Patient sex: F
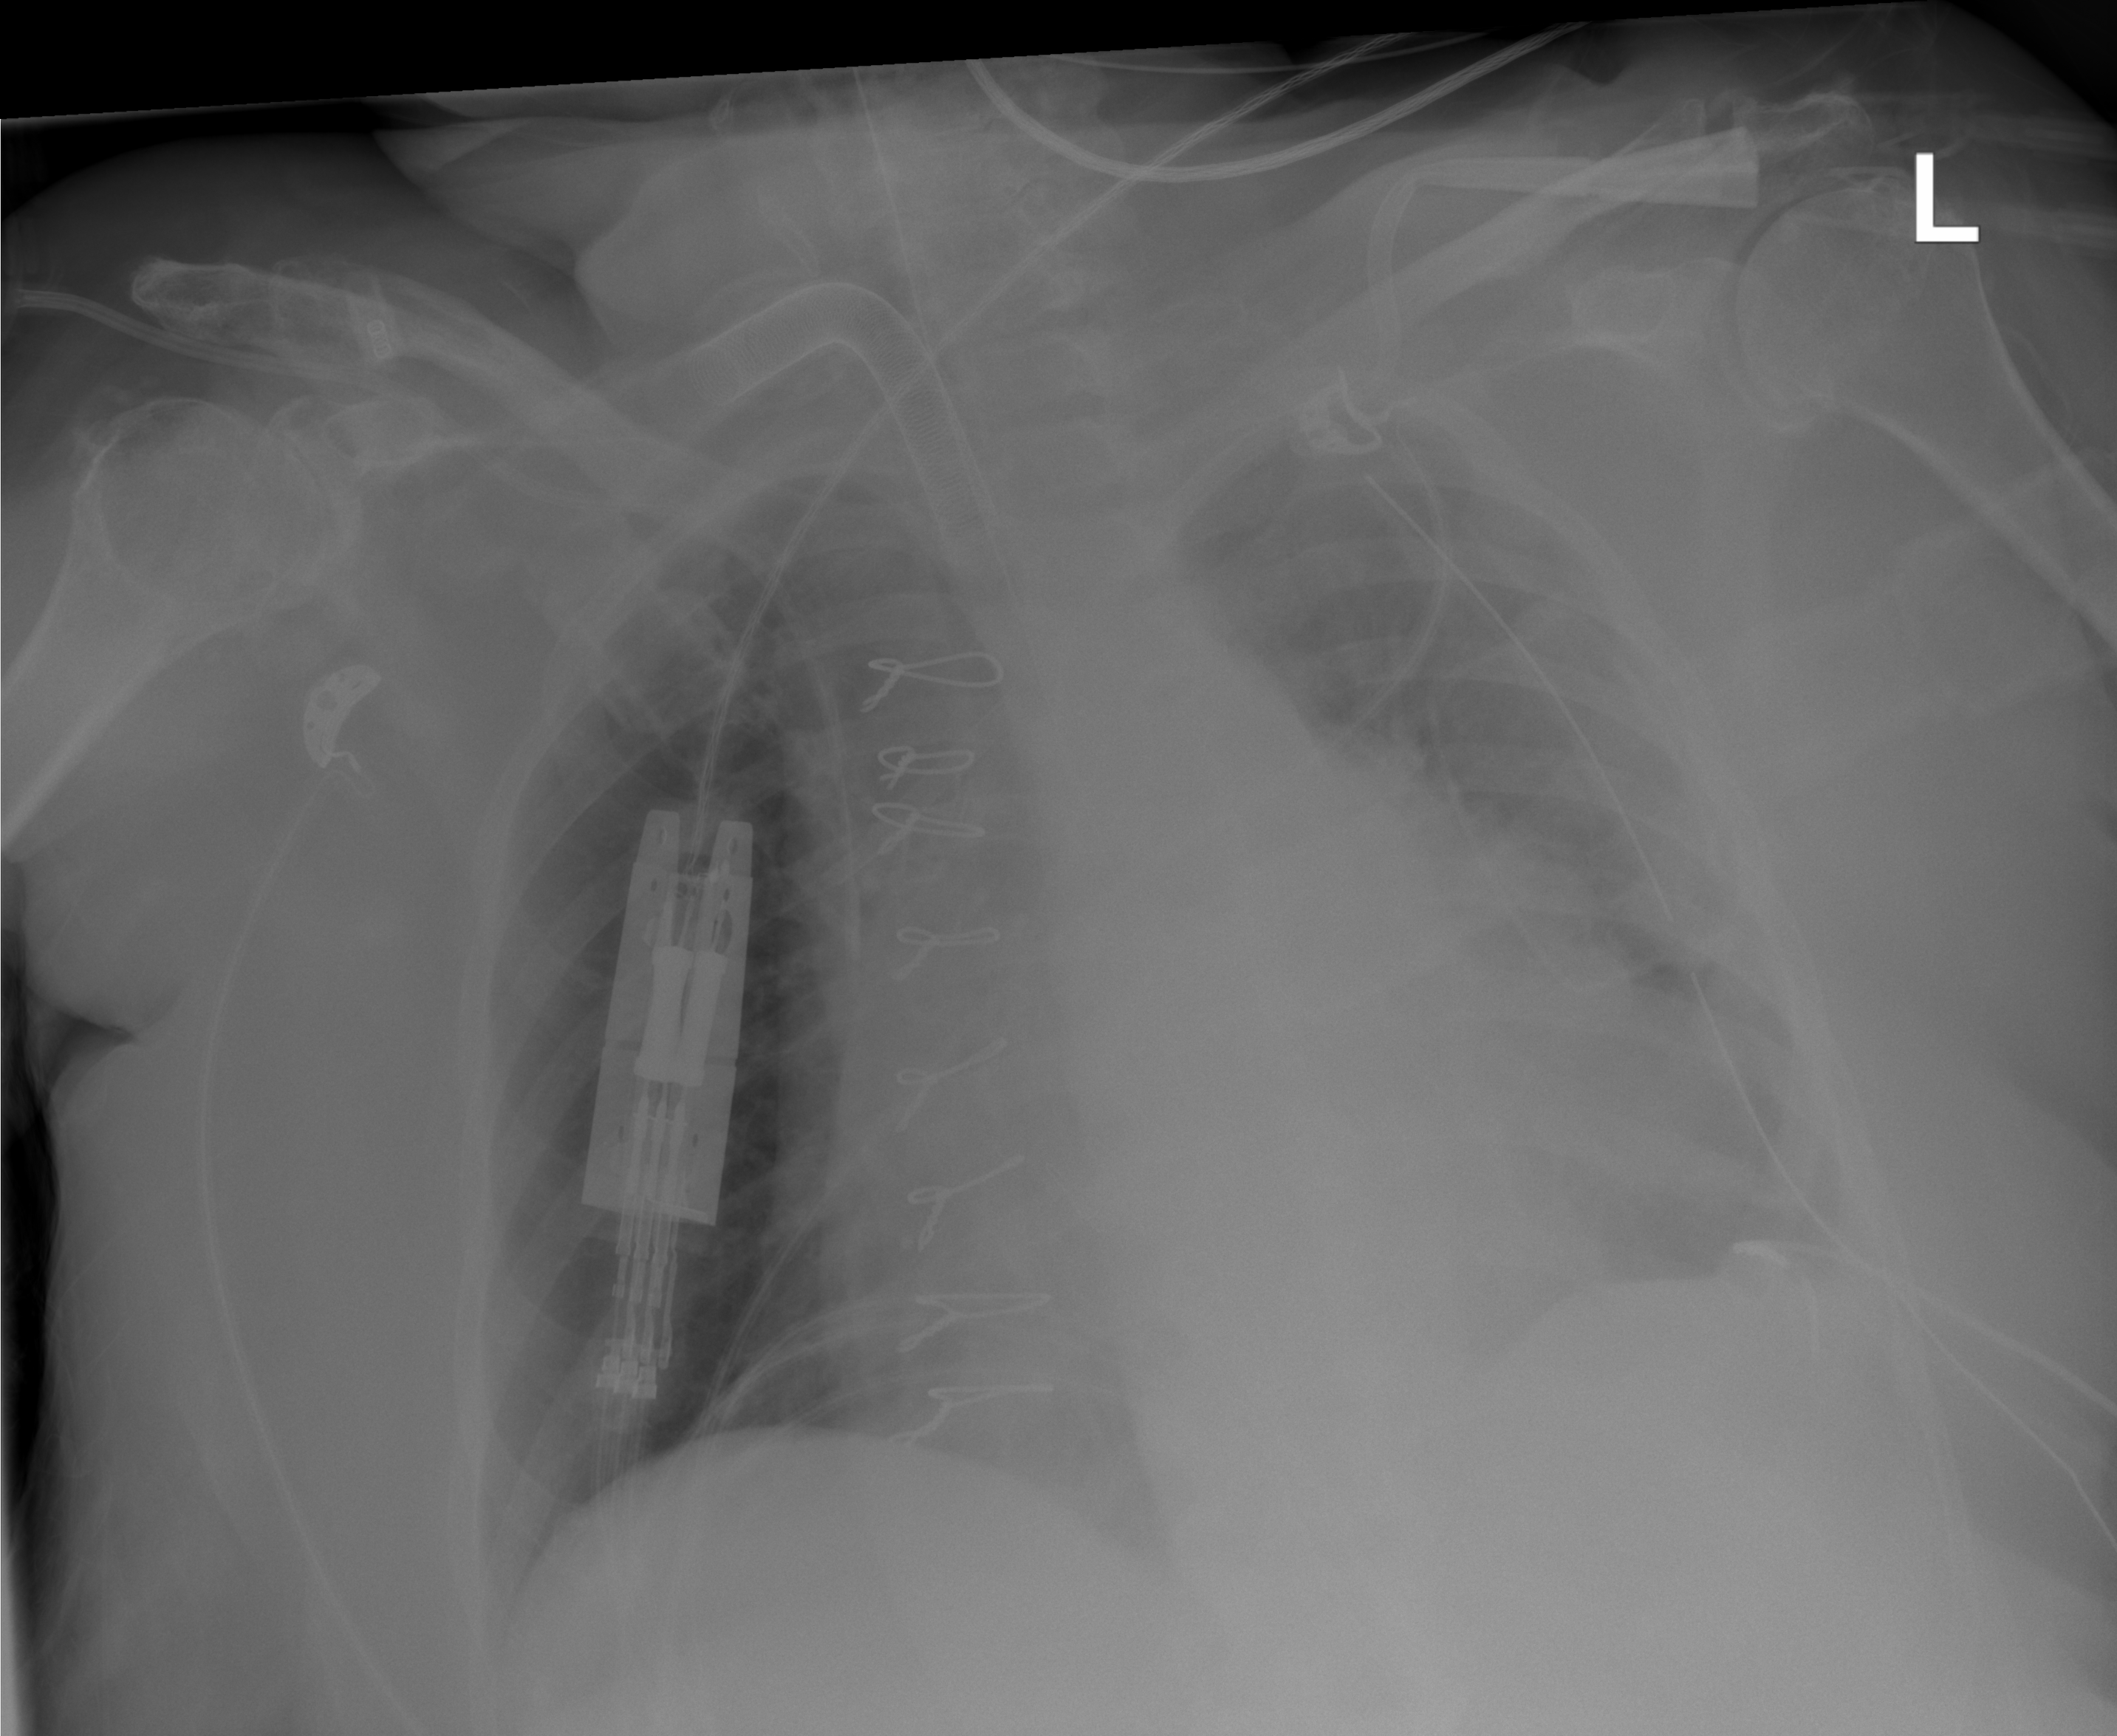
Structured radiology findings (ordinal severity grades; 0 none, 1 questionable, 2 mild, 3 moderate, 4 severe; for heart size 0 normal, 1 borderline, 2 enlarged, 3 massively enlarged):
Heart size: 2
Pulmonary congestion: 0
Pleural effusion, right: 0
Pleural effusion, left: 2
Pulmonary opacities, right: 0
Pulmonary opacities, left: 0
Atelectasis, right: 0
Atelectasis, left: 2